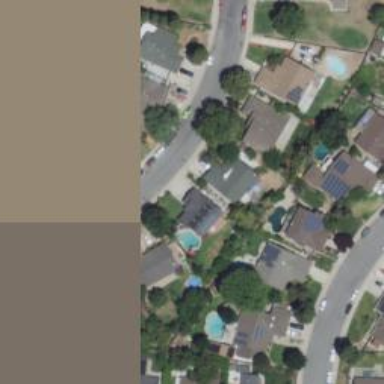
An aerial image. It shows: Outdoor swimming pool set in the ground.